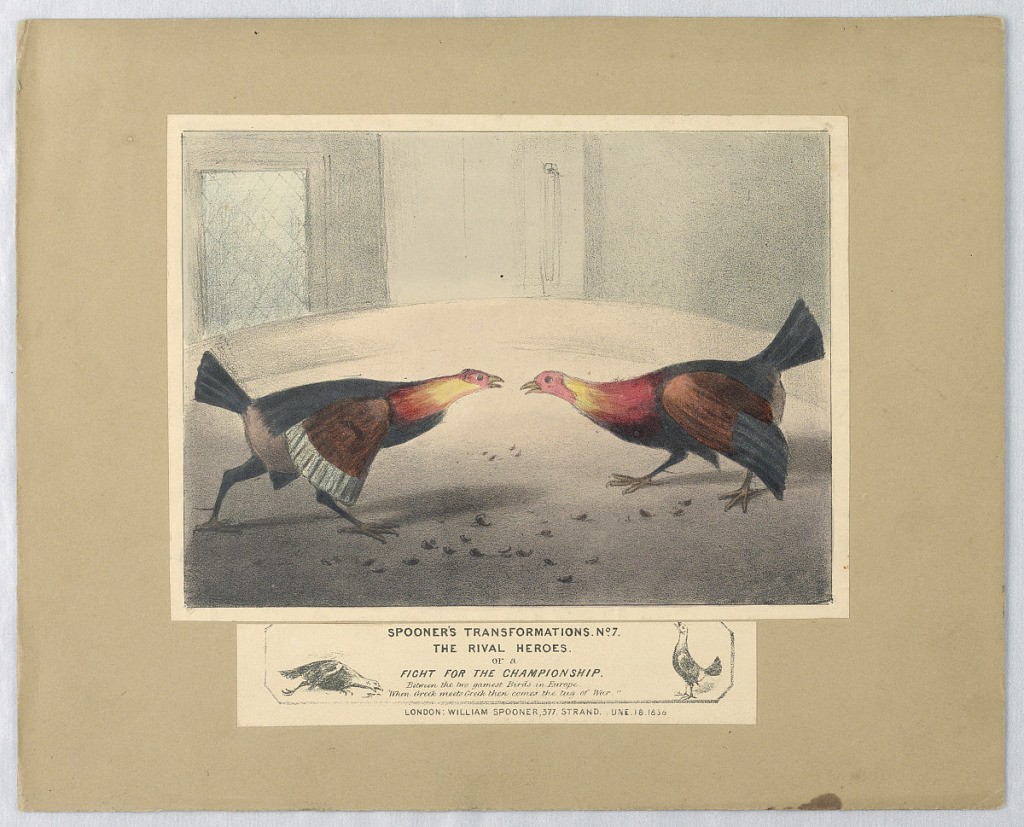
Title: Optical Toy: "The Rival Heros" (Spooner's Transformations, no. 7)
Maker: William Spooner, England, active 1830 – 1854
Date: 1838
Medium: Lithograph, brush and watercolor on paper, mounted
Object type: Print
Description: Two fighting cocks in an arena - when held to the light they become Napoleon and Wellington. Below, title between two vignettes and: "Between the two gamest Birds in Europe. When Greek meets Greek then comes the tug of War." Publisher's name and the date, June 18m 1838, below.